Interaction volume radius: 5 \u00c5
Interaction volume height: 25 \u00c5
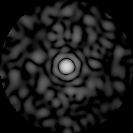
Disorder parameter: 0.8106